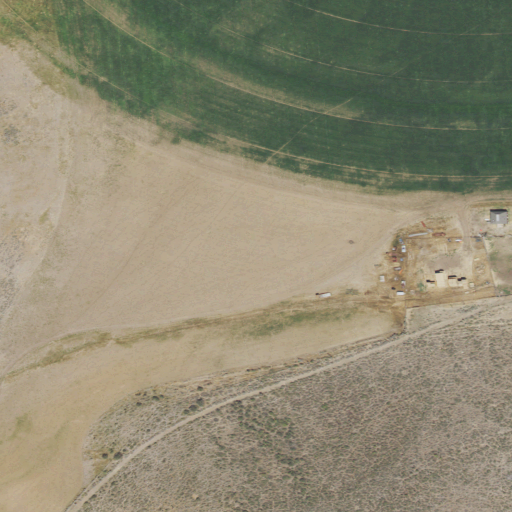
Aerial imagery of valley in Utah named Edgar Canyon containing cultivated crops, shrub, pasture, evergreen forest, and open development